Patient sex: M
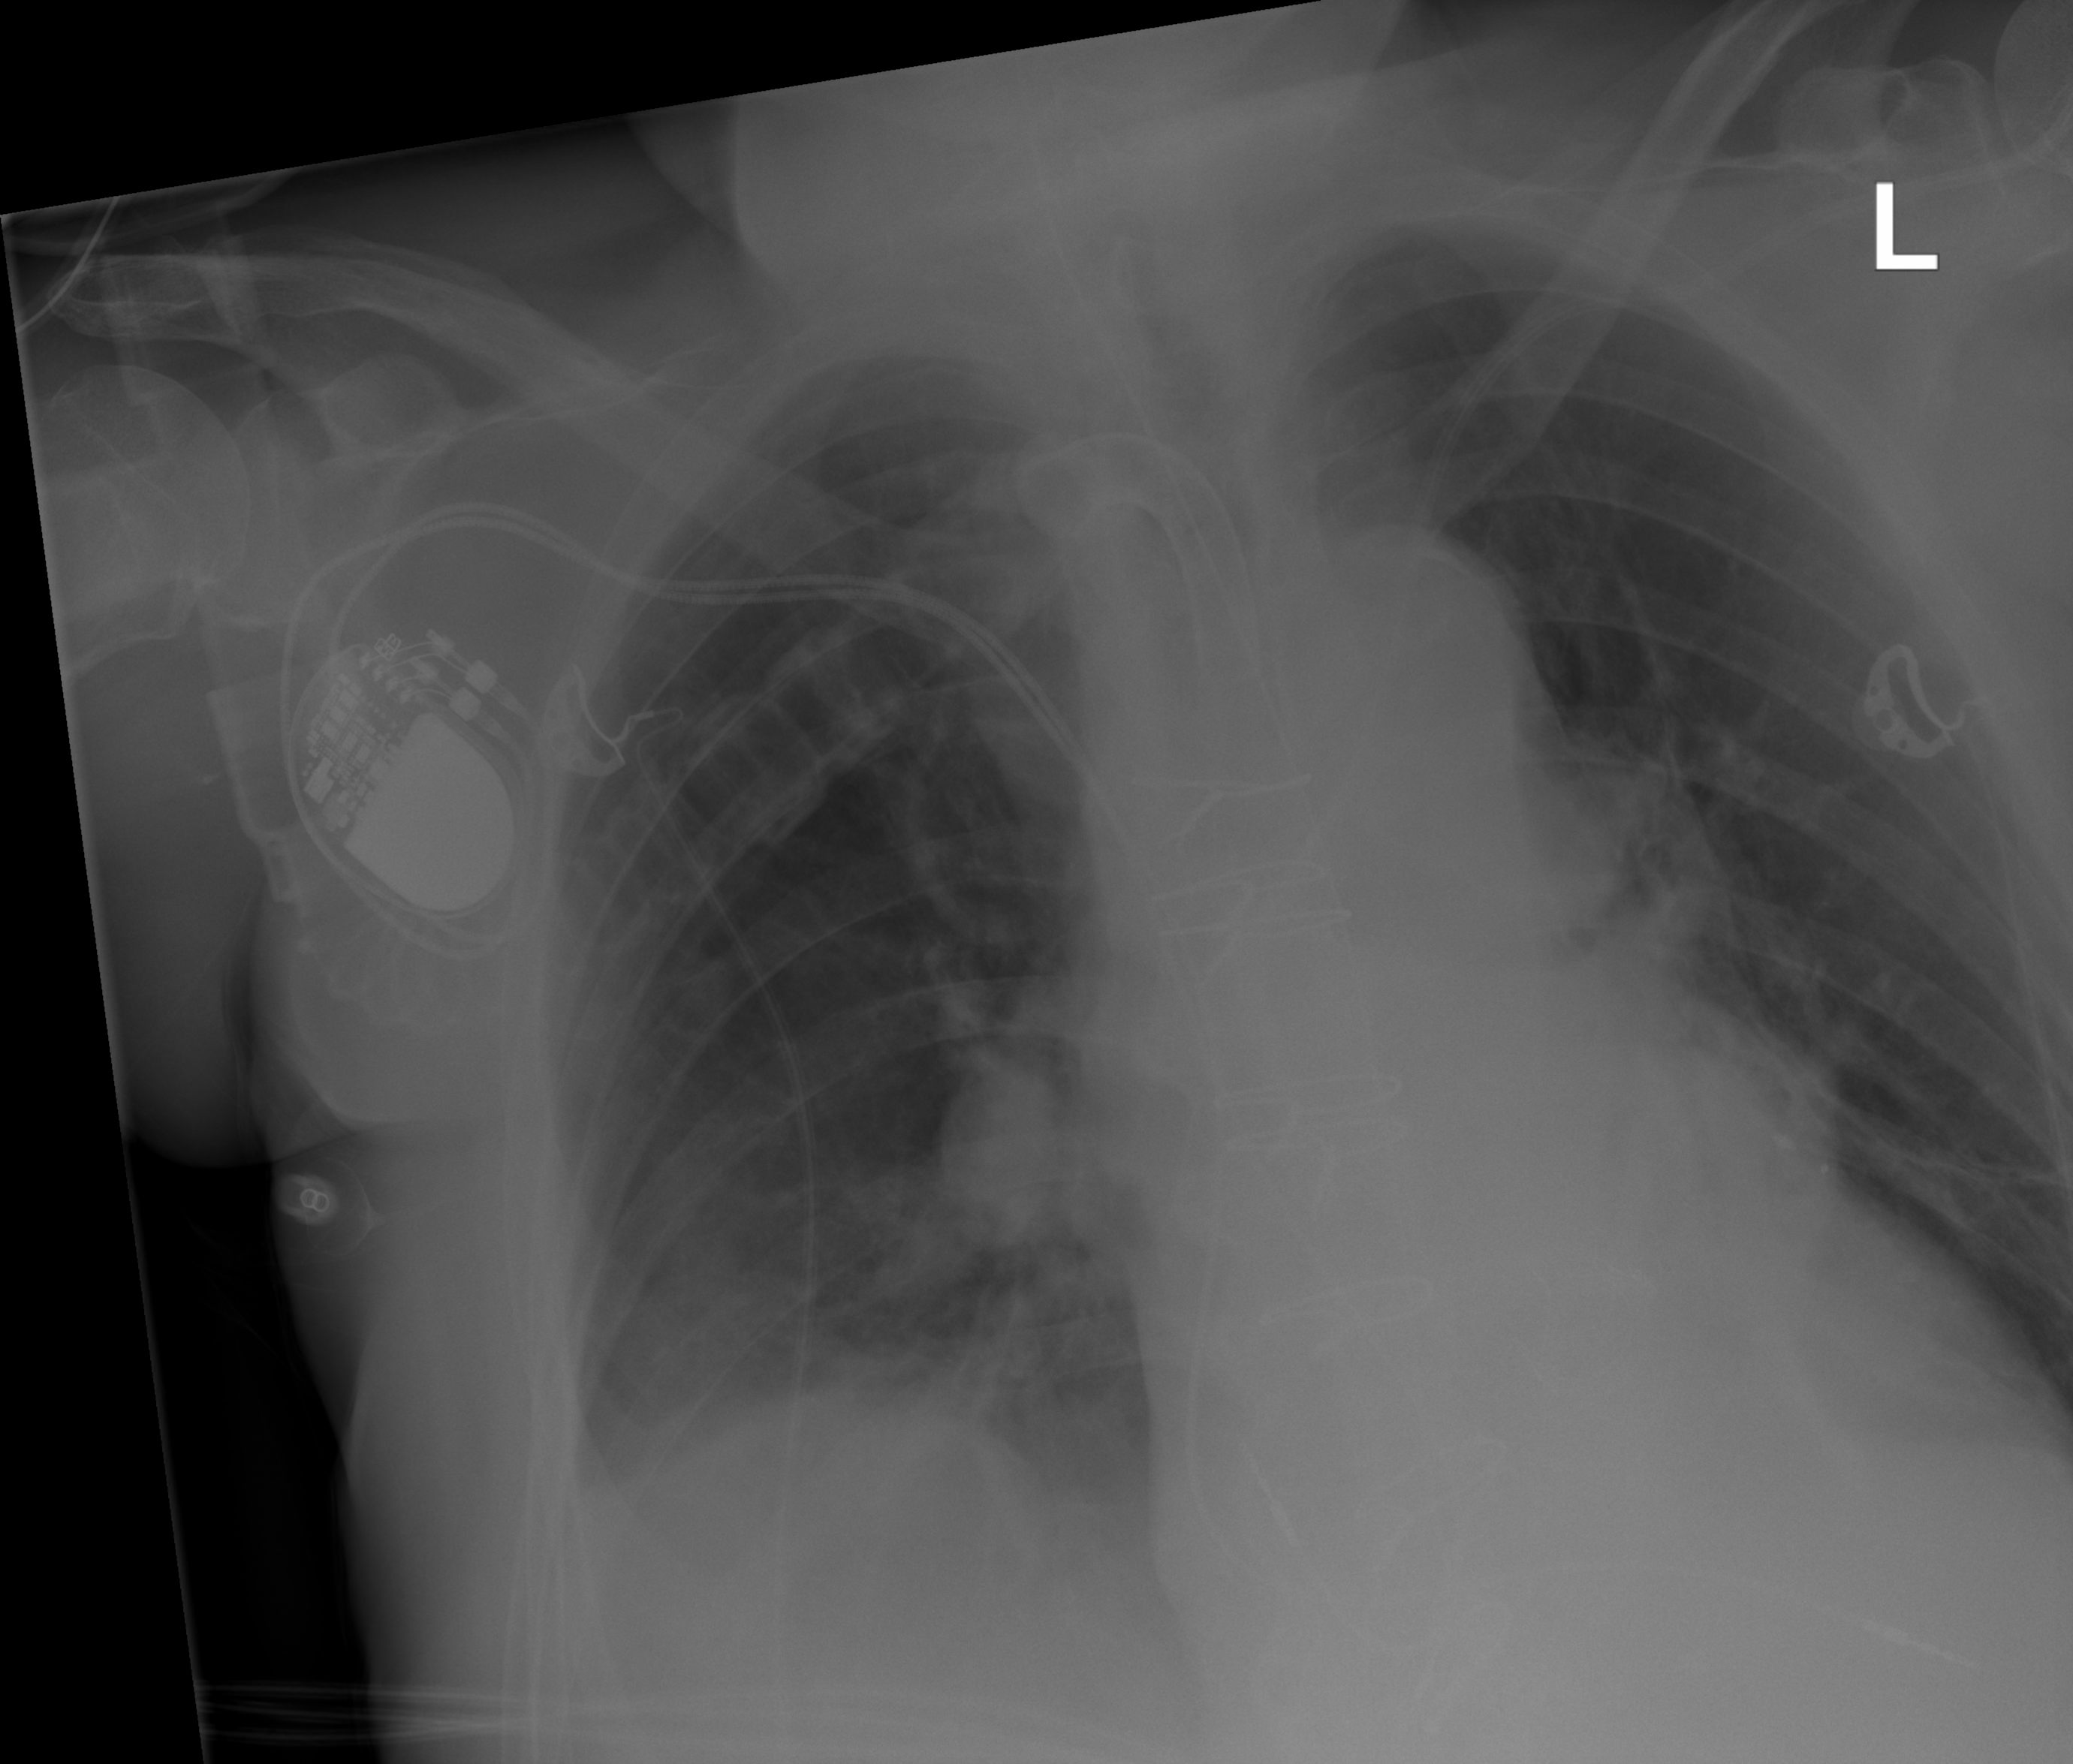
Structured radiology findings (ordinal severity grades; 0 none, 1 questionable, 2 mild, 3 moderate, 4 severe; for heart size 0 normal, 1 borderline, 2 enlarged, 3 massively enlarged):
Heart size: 0
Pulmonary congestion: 0
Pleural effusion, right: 0
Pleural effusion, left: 0
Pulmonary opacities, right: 0
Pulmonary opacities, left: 0
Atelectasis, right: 1
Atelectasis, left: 0